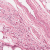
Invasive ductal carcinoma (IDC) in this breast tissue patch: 1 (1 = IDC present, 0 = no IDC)